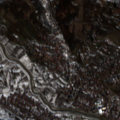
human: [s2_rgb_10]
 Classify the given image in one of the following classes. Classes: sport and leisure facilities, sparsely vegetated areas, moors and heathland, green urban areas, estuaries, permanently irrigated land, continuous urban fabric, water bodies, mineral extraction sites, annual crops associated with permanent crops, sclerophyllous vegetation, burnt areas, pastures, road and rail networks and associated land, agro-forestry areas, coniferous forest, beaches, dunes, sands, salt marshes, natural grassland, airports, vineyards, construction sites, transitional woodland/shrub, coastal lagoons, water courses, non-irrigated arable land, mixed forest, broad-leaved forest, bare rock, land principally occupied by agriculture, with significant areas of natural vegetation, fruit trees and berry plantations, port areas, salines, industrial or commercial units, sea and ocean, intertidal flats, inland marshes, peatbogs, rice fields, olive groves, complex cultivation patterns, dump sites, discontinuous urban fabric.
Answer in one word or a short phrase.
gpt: discontinuous urban fabric, complex cultivation patterns, land principally occupied by agriculture, with significant areas of natural vegetation, broad-leaved forest